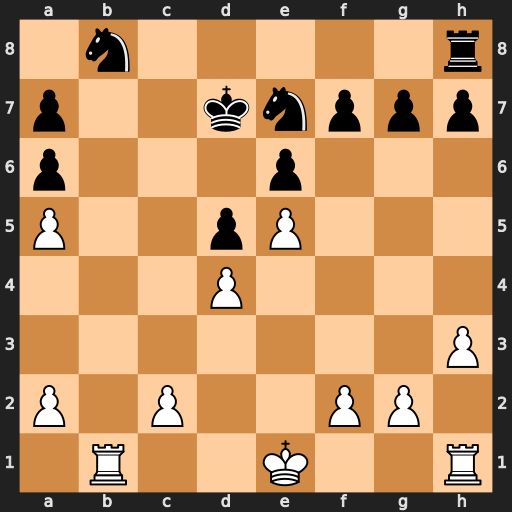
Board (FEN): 1n5r/p2knppp/p3p3/P2pP3/3P4/7P/P1P2PP1/1R2K2R
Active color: w
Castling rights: K
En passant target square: -
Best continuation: Rb7+ Kc8 Rxe7 Rf8 Rxa7